RGB frame:
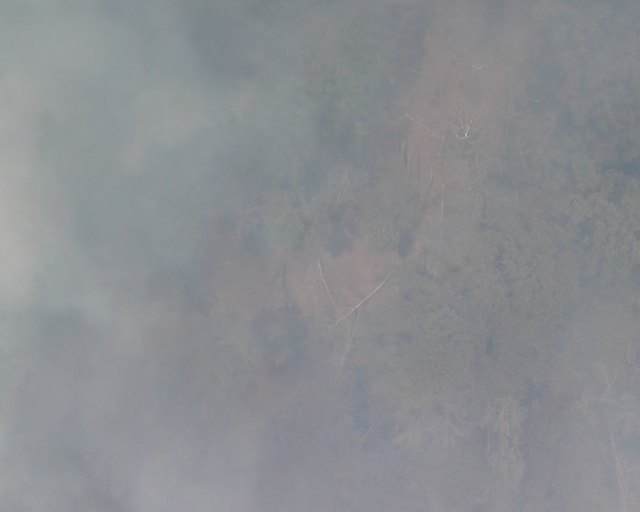
Thermal frame:
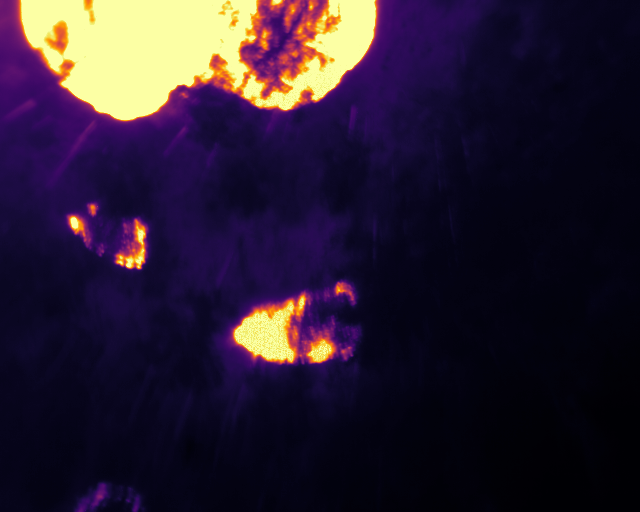
Captured: 2026-02-26 02:29:16
Pixels at or above 80 °C: 38283 (fraction of frame: 0.1168)